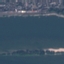
Land use / land cover class: River